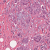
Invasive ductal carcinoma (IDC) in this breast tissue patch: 1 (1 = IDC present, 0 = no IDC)